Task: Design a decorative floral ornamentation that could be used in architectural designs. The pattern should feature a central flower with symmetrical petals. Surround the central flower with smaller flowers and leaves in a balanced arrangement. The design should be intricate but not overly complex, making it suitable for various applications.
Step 199:
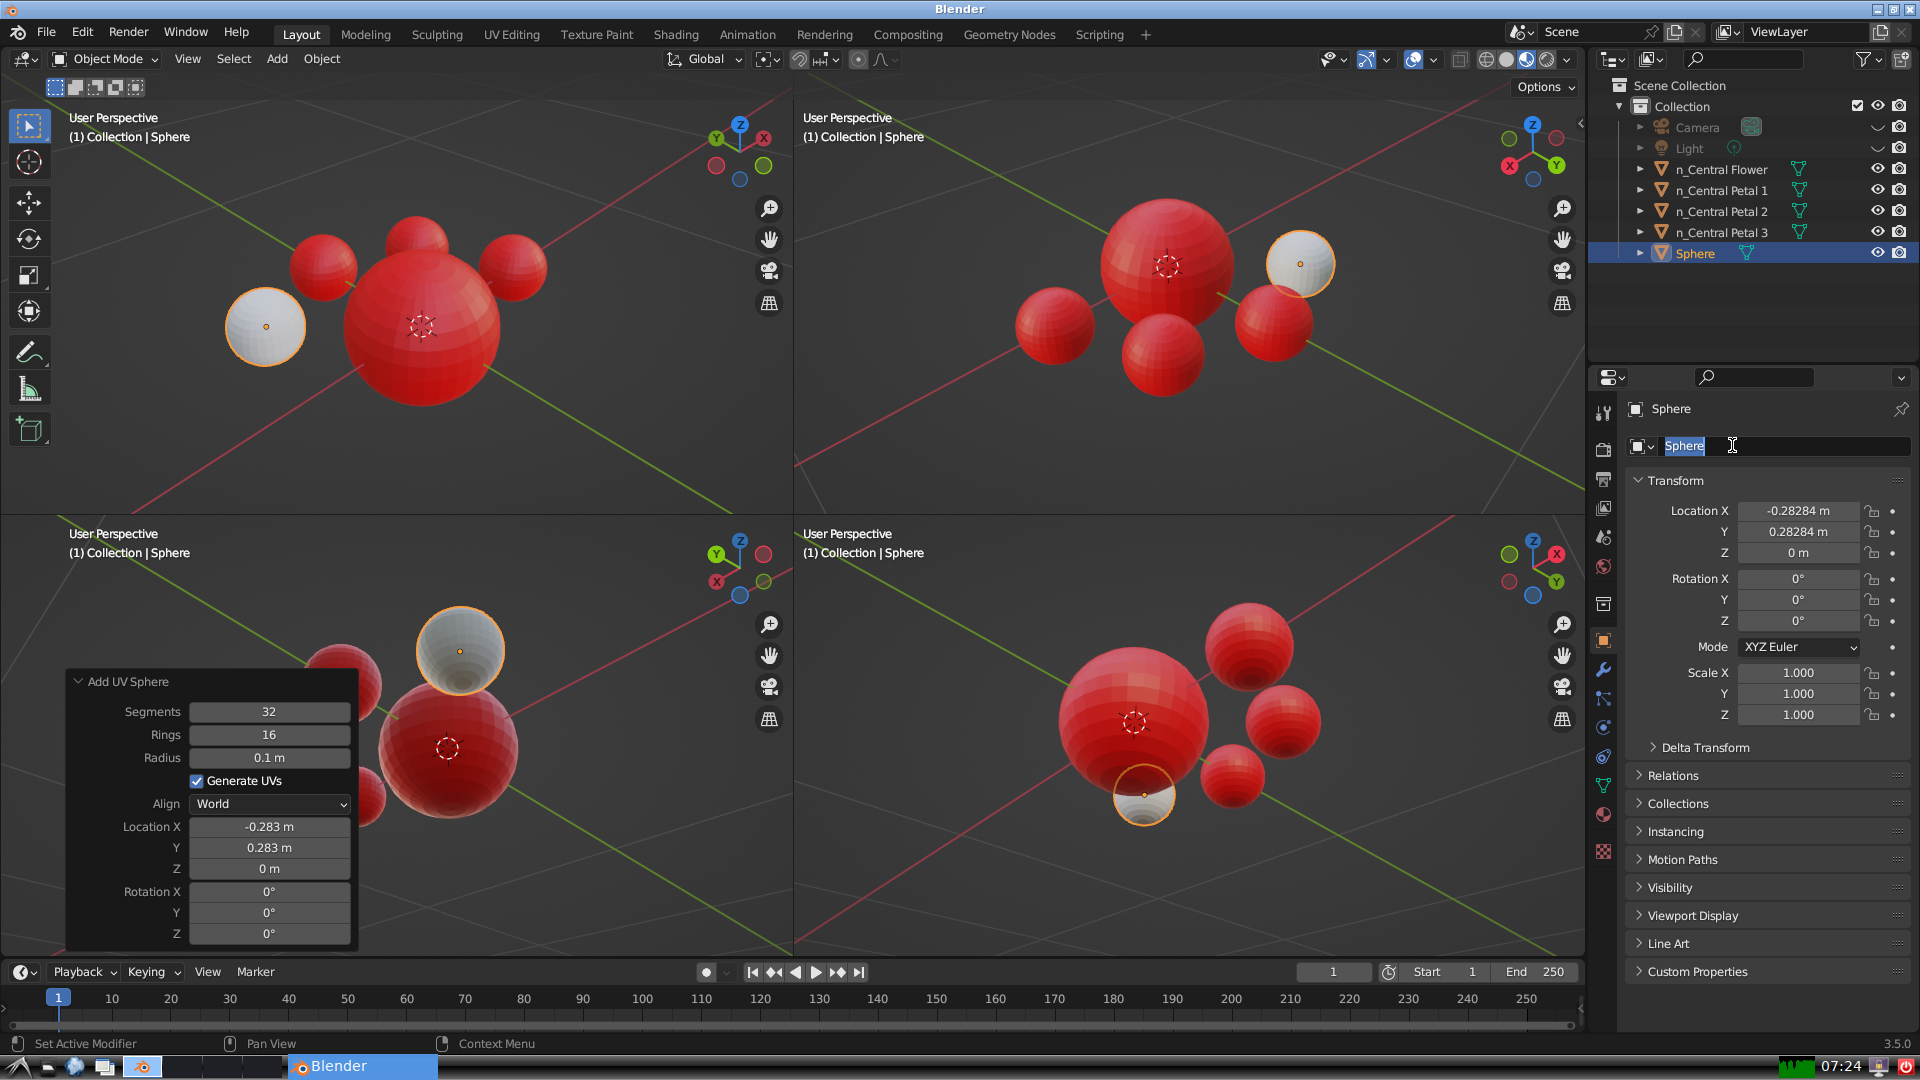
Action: input_text: n_Central Petal 4